Question: How do I cut off "A Outer" or others such as div/img/some elements as the browser screen goes under "A"?
A pic is better than thousand words, so here's a pic...
A and A outer are the same class. it just A outer is the area that expand by the children.
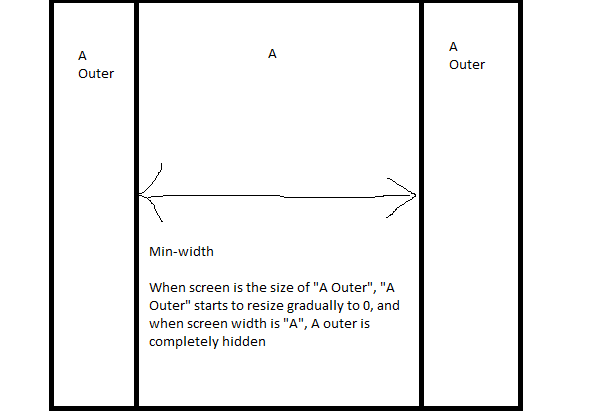
Answer: If, as you said, the width of divs are fixed values, then you can use @media queries for this very easily.
'''
@media (max-width=...px){
}
'''